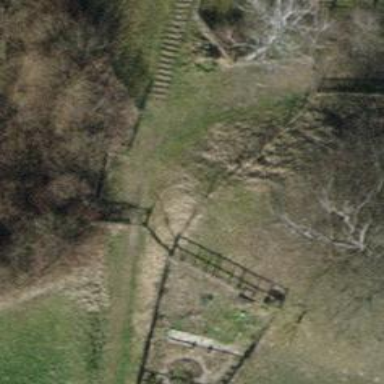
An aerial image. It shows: Gate.